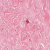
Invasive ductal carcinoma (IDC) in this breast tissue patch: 0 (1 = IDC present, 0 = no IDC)